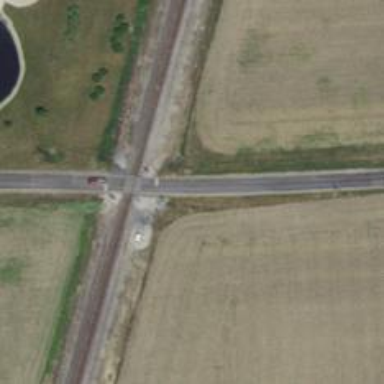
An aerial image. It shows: Level crossing along the railway.